Question: Say I have data from A1 to E10. So it's 10 x 5 cells. I know how to do each row individually, using conditional formatting. Say for row 1:
Select A1, conditional formatting -> '=max($A$1:$E$1)', then "brush" through the whole row.

But if I have a large table, this is not very efficient.
How do I efficiently ask Excel to highlight the maximum (alternatively, minimum) number in each row(column)?
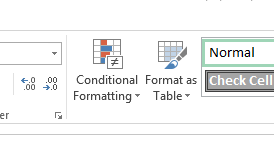
Answer: Please select the range, HOME > Styles - Conditional Formatting, New Rule..., ,
'''
=A1=MAX($A1:$E1)
'''
, select formatting of choice, OK, OK.